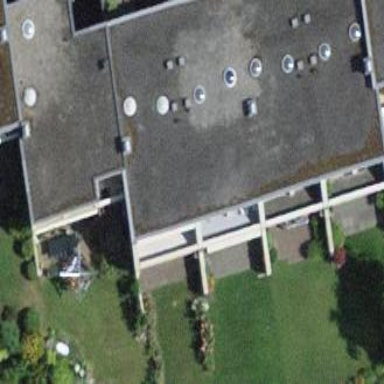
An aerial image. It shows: Terrace building.